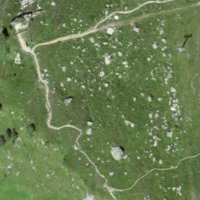
EUNIS habitat code: 26
Species observed at this site:
Hedysarum hedysaroides
Arnica montana
Parnassia palustris